Interaction volume radius: 10 \u00c5
Interaction volume height: 15 \u00c5
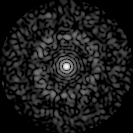
Disorder parameter: 0.8368